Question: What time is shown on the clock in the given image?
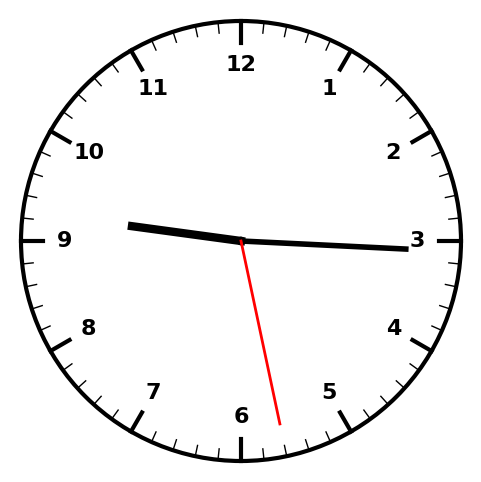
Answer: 09:15:28